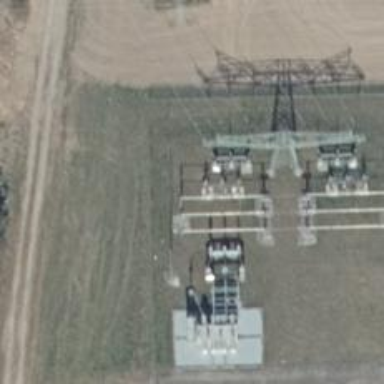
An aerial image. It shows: Busbar power line with 3 cables.